Question: I've to read all the java file names available in scripts package to execuete a particular method.
The below code works fine using eclipse.
I want to run the Test using Runnable Jar - as the contains src, It is getting failed
(Otherwise I've to provide src folder to the JAR file to run it successfully)
In this context how to use
Note: I am trying to give path of the directory not the file. I've to fectch file name from the above code only :(

'''
public static boolean executeKeyword(String keyword){
String strTestScriptsPath = "src/com/xyz/test/scripts";
File folder = new File( strTestScriptsPath );
File[] listOfFiles = folder.listFiles();
boolean booFindMethod = false;
findKeyword:
for(File file: listOfFiles ){
strJavaClassFileName = FilenameUtils.removeExtension( file.getName());
strJavaClassFileName = "com.xyz.test.scripts." + strJavaClassFileName;
System.out.println(strJavaClassFileName);
// Reflection API code to call the required method from the class
..
..
}
}
'''
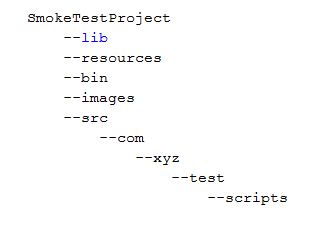
Answer: Got the solution from the web.
Here is method that can get the list of classes from a package from JAR file.
'''
public static List<String> getJarFileListing(String jarLocation, String filter) {
List<String> files = new ArrayList<String>();
if (jarLocation == null) {
return files; // Empty.
}
// Lets stream the jar file
JarInputStream jarInputStream = null;
try {
jarInputStream = new JarInputStream(new FileInputStream(jarLocation));
JarEntry jarEntry;
// Iterate the jar entries within that jar. Then make sure it follows the
// filter given from the user.
do {
jarEntry = jarInputStream.getNextJarEntry();
if (jarEntry != null) {
String fileName = jarEntry.getName();
// The filter could be null or has a matching regular expression.
if (filter == null || fileName.matches(filter)) {
files.add(fileName);
}
}
}
while (jarEntry != null);
jarInputStream.close();
}
catch (IOException ioe) {
throw new RuntimeException("Unable to get Jar input stream from '" + jarLocation + "'", ioe);
}
return files;
}
'''
And call the above function..
'''
public static void main(String args[]) throws IOException{
List<String> listOfFiles = getJarFileListing("C:\Users\abc\xyz.jar","^com/xyz/test/scripts(.*)");
/* Reflection API code */
}
}
'''